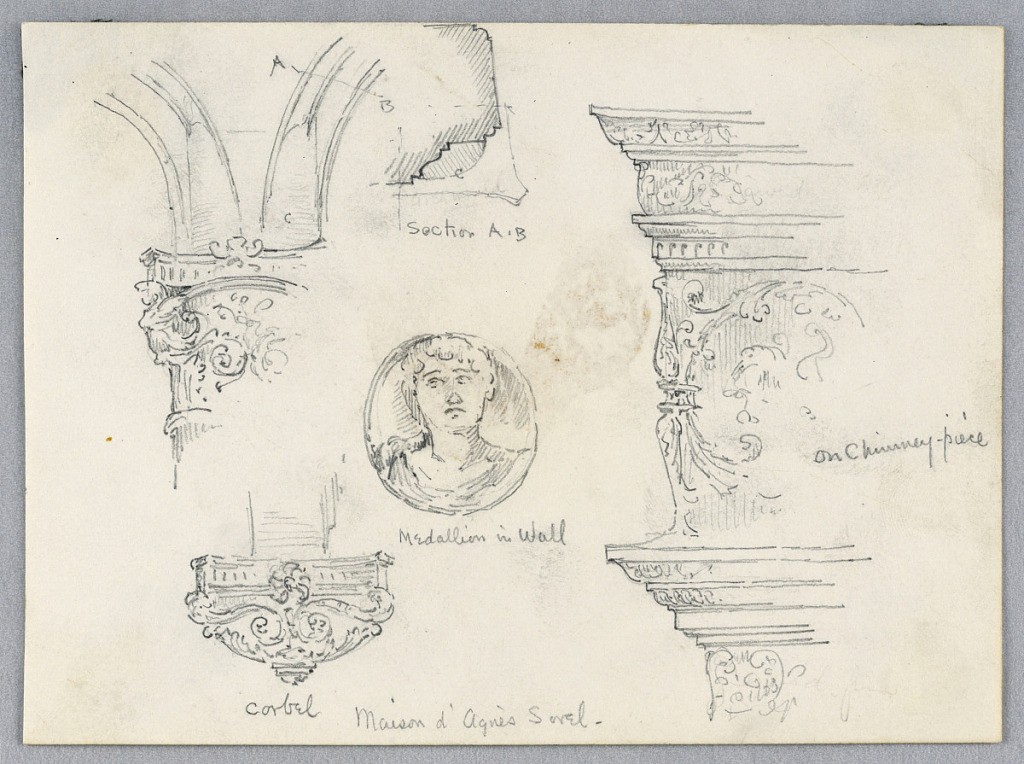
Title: Architectural Details
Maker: Arnold William Brunner, American, 1857–1925
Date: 1883
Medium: Graphite on paper
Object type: Drawing
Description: Capitals with floral motifs, and a medallion with face in the wall, center, labelled in the Maison d'Agnes Sorel.